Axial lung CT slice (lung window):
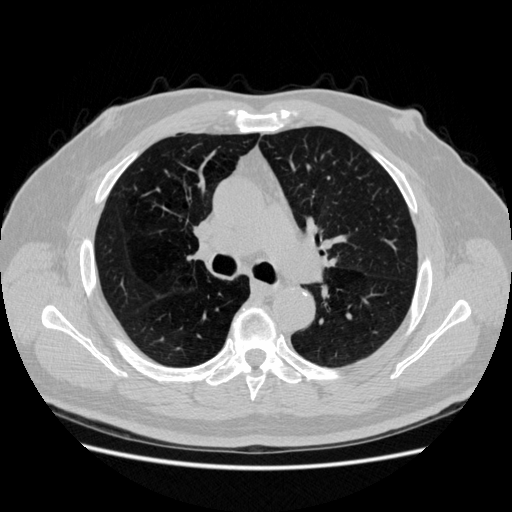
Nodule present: no